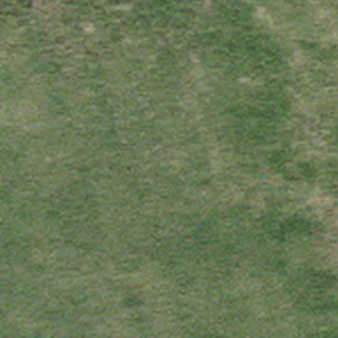
Label: other